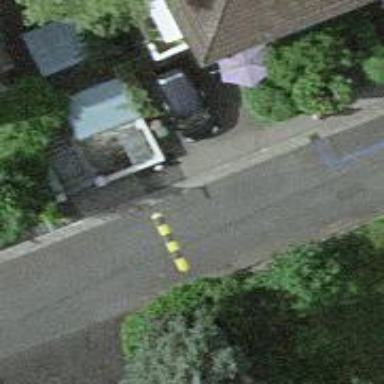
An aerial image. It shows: Bump for traffic calming.